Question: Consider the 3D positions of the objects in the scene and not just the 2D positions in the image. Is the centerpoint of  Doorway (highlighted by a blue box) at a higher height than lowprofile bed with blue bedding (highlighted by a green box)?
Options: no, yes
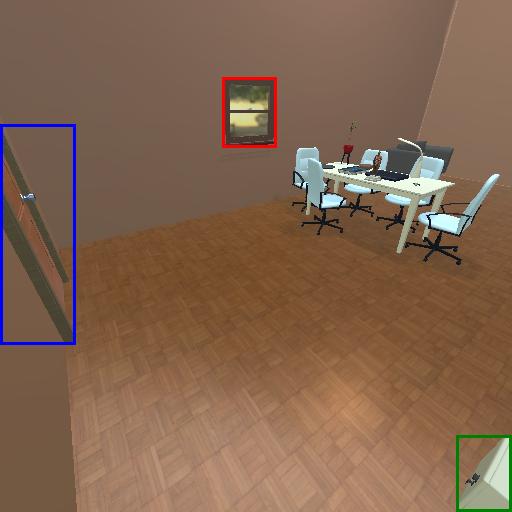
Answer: no